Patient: sex M, age 42
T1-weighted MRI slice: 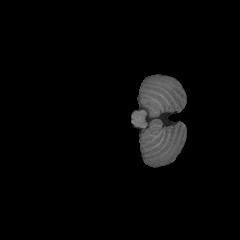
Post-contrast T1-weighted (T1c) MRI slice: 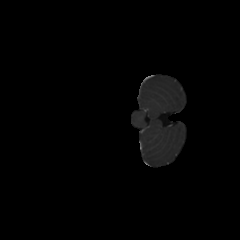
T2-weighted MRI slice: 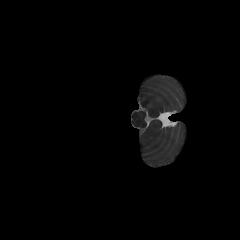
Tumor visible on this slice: no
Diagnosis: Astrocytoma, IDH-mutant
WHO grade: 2